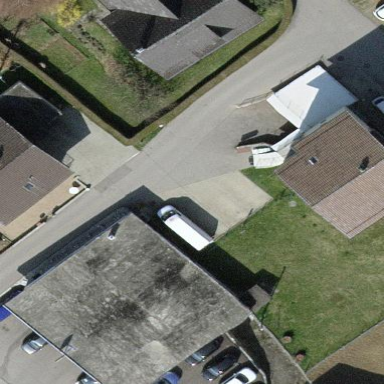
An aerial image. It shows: Car repair shop located in building.